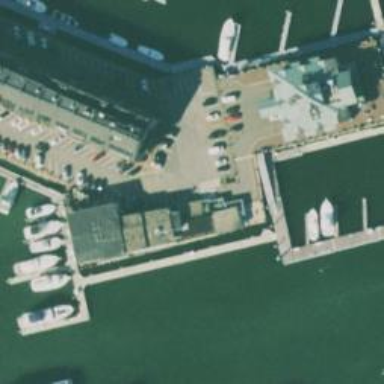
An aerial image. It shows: Marina with sanitary dump station available.